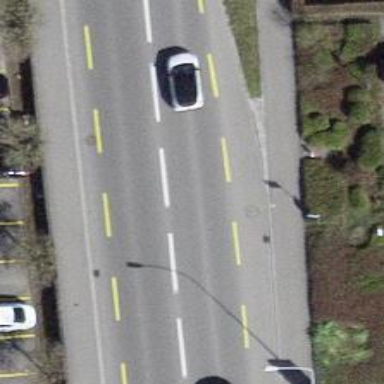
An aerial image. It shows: Primary highway with asphalt surface and designated cycle lane.